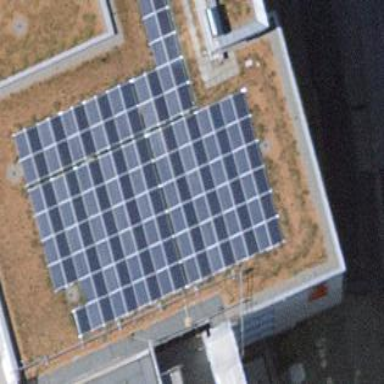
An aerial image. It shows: Solar power generator.